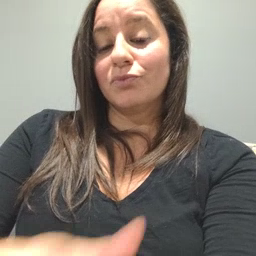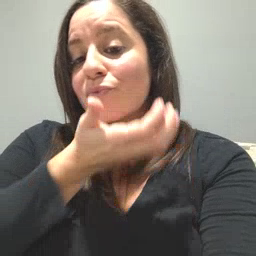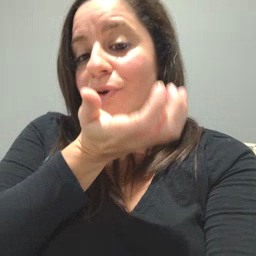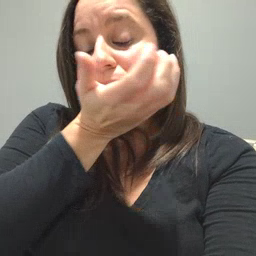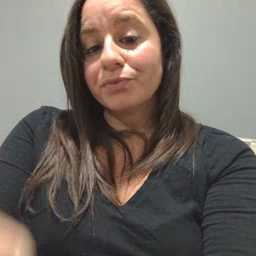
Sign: grass